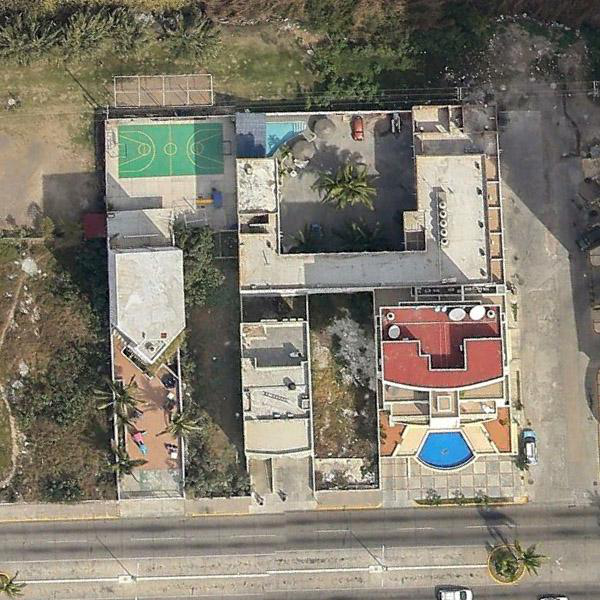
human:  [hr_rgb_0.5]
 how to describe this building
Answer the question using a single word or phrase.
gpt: villa